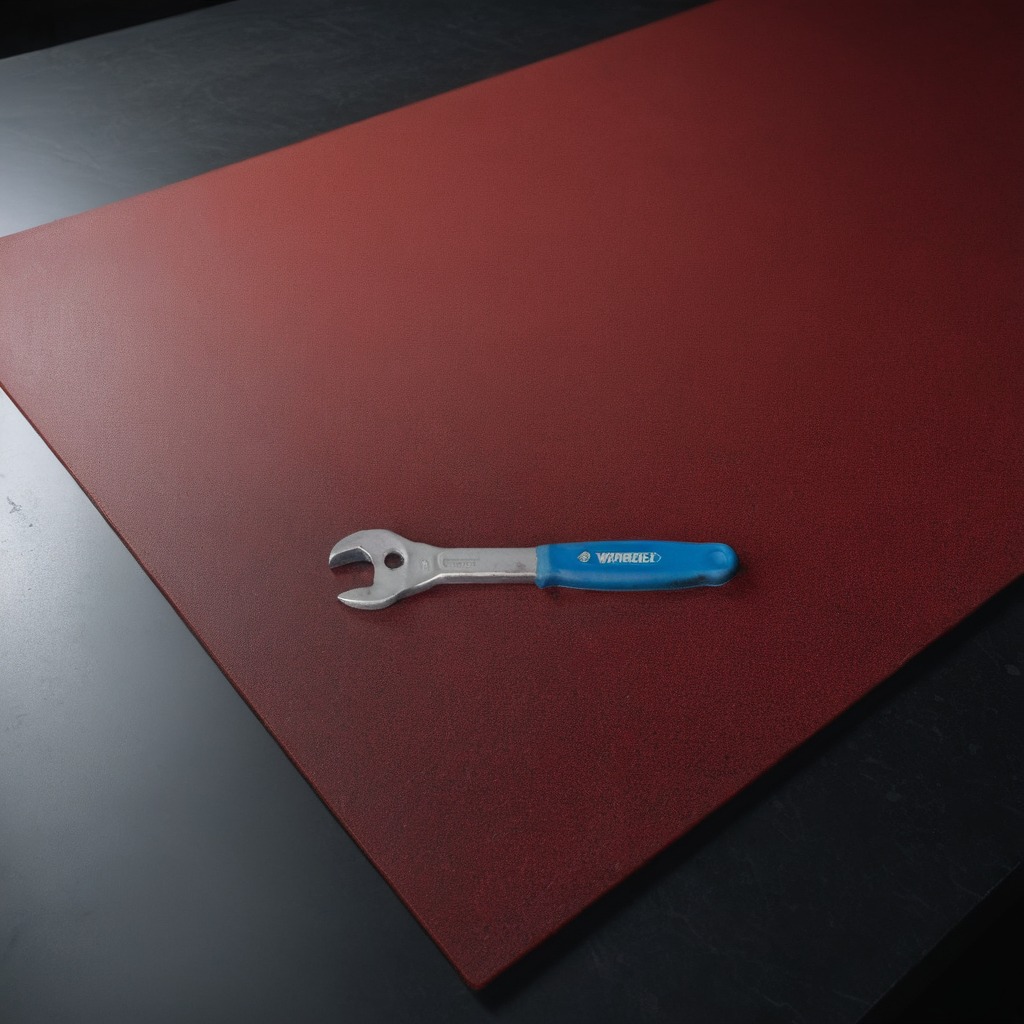
An wrench lies on the clean granite tabletop inside a workshop at night.